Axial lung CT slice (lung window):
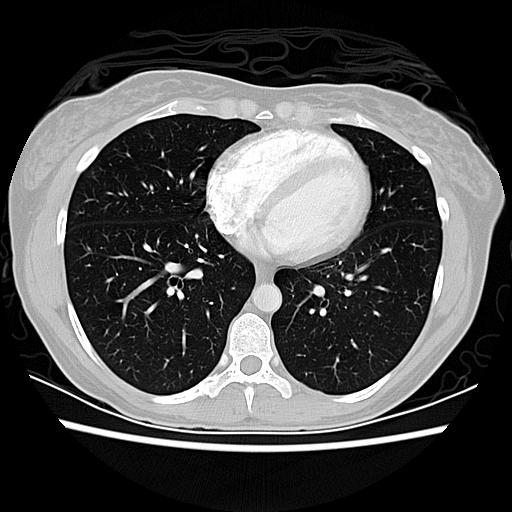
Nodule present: no